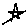
Label: star